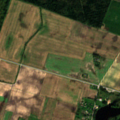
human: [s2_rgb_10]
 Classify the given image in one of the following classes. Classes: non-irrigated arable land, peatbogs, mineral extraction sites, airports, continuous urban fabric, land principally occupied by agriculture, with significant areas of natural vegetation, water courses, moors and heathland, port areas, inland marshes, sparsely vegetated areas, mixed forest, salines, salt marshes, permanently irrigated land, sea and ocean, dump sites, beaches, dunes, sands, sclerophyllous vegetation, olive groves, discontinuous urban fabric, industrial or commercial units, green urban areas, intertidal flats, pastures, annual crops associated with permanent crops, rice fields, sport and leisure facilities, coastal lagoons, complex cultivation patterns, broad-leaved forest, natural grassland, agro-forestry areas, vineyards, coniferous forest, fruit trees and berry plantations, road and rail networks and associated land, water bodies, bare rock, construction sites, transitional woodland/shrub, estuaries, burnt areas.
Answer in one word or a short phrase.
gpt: discontinuous urban fabric, non-irrigated arable land, complex cultivation patterns, land principally occupied by agriculture, with significant areas of natural vegetation, broad-leaved forest, water bodies